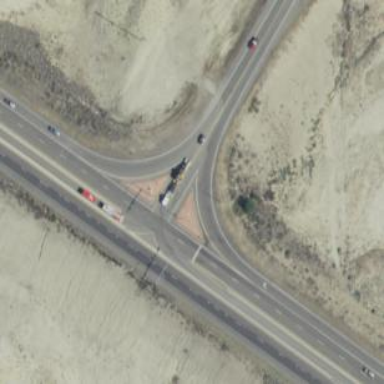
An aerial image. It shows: Trunk link road with asphalt surface.